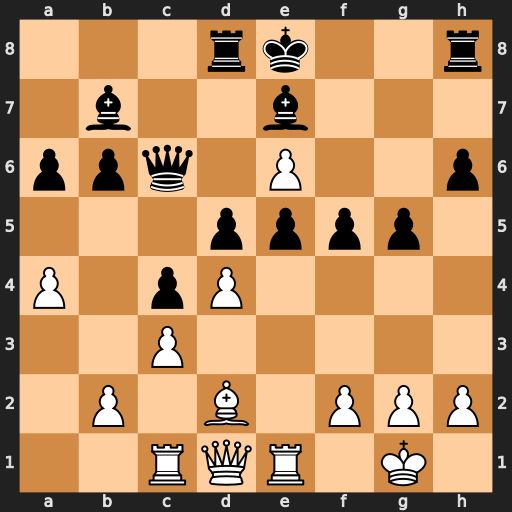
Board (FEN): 3rk2r/1b2b3/ppq1P2p/3pppp1/P1pP4/2P5/1P1B1PPP/2RQR1K1
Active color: w
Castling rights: k
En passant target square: -
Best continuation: Qh5+ Kf8 Qf7#